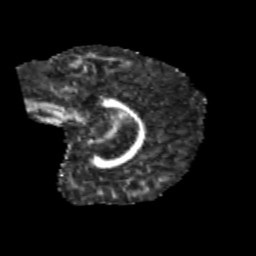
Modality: FA
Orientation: sagittal
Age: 9
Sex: female
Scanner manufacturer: siemens
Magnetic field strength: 3 T
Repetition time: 3.8 s
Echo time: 0.07 s